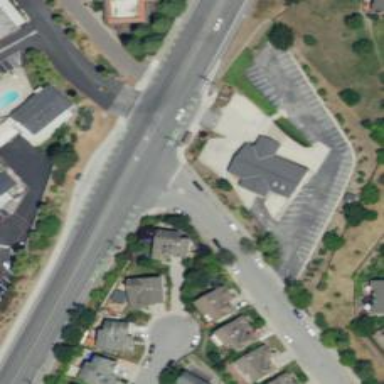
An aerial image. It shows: Unmarked road crossing.